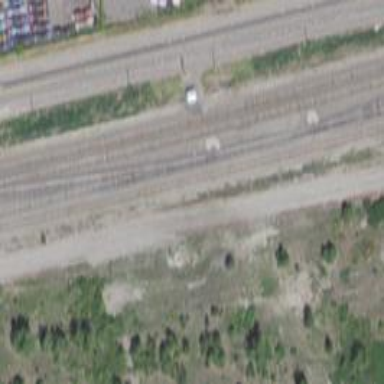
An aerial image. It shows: Railway yard used for servicing trains.